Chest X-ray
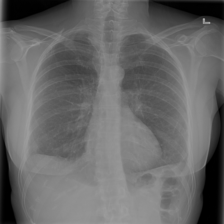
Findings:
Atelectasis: positive
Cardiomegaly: negative
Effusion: positive
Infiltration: positive
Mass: negative
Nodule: negative
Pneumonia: negative
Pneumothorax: negative
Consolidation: negative
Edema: negative
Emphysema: negative
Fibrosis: negative
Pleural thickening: negative
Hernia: negative